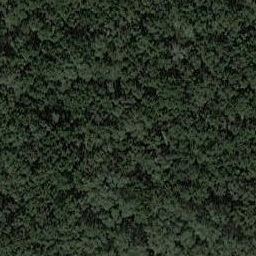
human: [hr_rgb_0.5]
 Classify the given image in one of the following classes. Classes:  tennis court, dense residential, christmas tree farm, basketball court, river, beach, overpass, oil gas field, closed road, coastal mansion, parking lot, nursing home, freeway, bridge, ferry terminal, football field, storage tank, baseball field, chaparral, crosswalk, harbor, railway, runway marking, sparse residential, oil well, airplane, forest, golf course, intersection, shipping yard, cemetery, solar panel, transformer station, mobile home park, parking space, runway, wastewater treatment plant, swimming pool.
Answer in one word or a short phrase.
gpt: forest